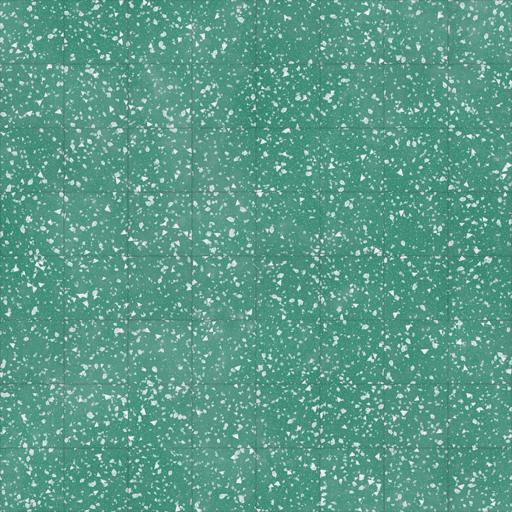
Tags: clean green smooth terrazzo tiled tiles